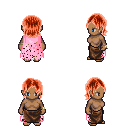
a pixel art fantasy rpg character, female body template, human, dark skin, pink tattered cape, robe skirt, red long bangs hairstyle, bracelets, four views (front, back, left, right), 2x2 character sprite sheet, small pixel art, hard edges, no anti-aliasing